Field crop: maize
Growth stage: 1
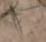
Species: salsola